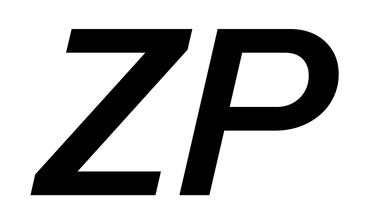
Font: InstrumentSans-Italic_SemiBold_Italic